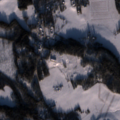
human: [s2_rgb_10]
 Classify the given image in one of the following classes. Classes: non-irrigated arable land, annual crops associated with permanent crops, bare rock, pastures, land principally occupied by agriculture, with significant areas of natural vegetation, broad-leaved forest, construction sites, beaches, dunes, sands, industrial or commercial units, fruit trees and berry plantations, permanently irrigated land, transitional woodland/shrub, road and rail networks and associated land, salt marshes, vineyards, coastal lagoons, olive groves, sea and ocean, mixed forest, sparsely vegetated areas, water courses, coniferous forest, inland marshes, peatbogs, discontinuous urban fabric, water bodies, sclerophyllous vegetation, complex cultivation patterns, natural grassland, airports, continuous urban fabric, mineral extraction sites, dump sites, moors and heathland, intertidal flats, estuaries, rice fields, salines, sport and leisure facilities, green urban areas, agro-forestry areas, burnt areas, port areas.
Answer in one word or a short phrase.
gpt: discontinuous urban fabric, non-irrigated arable land, land principally occupied by agriculture, with significant areas of natural vegetation, coniferous forest, mixed forest